Field crop: tomato
Growth stage: 1
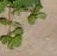
Species: portulaca